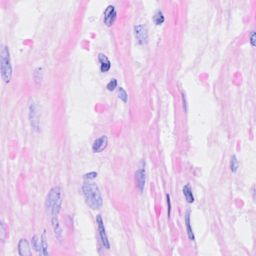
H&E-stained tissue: Breast